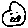
Label: smiley face